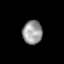
Tissue: skin
Cell type: Epithelial cells
Senescence score: 0.2106
Nuclear area (px): 456
Mean DAPI intensity: 154.173